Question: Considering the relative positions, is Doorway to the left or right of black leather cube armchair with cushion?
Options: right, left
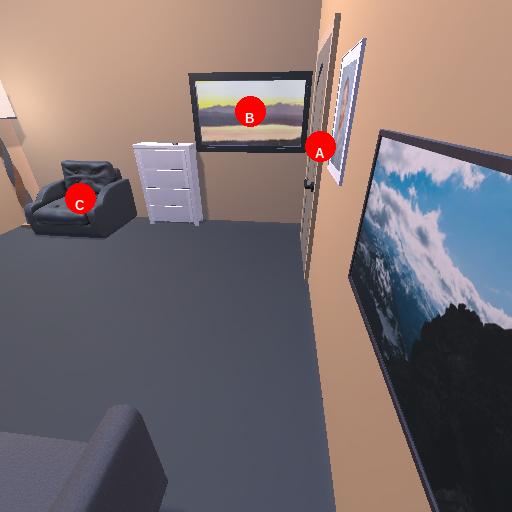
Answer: right